Question: I'm trying to read in a list of comma separated words from a csv file, and I'm having trouble dealing with the seamingly random characters that appear at the end of the ile when read in by C. The characters at the end of the file seem to change completely when I add/remove words from the list.
This is what is contained in the file: 'johnny,david,alan,rodney,bob,ronald,andrew,hola,goodbye'. That is copied exactly, there is no accidental space or carriage return at the end.
Here is what gets read in by the program:

This is the code that is reading in the text:
'''
char* name;
FILE *fp;
char *fcontent;
int wordCount = 0;
char delim = ',';
long fsize;
bool end = false;
char guessedLetters[26];
int guessNum = 0;
int lives = 0;
for (int i = 0; i < 26; i++) {
guessedLetters[i] = '';
}
fp = fopen(WORDS_FILENAME, "r");
if (fp == NULL) {
printf("Words File Exception: Exiting.");
return 1;
}
fseek(fp, 0L, SEEK_END);
fsize = ftell(fp);
fseek(fp, 0L, SEEK_SET);
fcontent = (char*)calloc(fsize, sizeof(char));
if (fcontent == NULL) {
printf("No words in file: Exiting.");
return 1;
}
fread(fcontent, sizeof(char), fsize, fp);
char *fcontent2 = malloc(strlen(fcontent + 1));
strcpy(fcontent2, fcontent);
fclose(fp);
'''
The words are being split down into an array of words, and the rogue characters are being kept appended onto the end of the last words, causing quite a lot of problems later on in the program.
This is the code splitting the string into the array 'wordArr':
'''
char wordArr[wordCount][15];
char *ptr2 = strtok(fcontent2, &delim);
int count = 0;
while (ptr2 != NULL) {
strcpy(wordArr[count], ptr2);
count++;
ptr2 = strtok(NULL, &delim);
}
'''
Perhaps if it isn't possible to completely omit the characters from being read, they could be omitted in the splitting process?
Thanks, Jack.
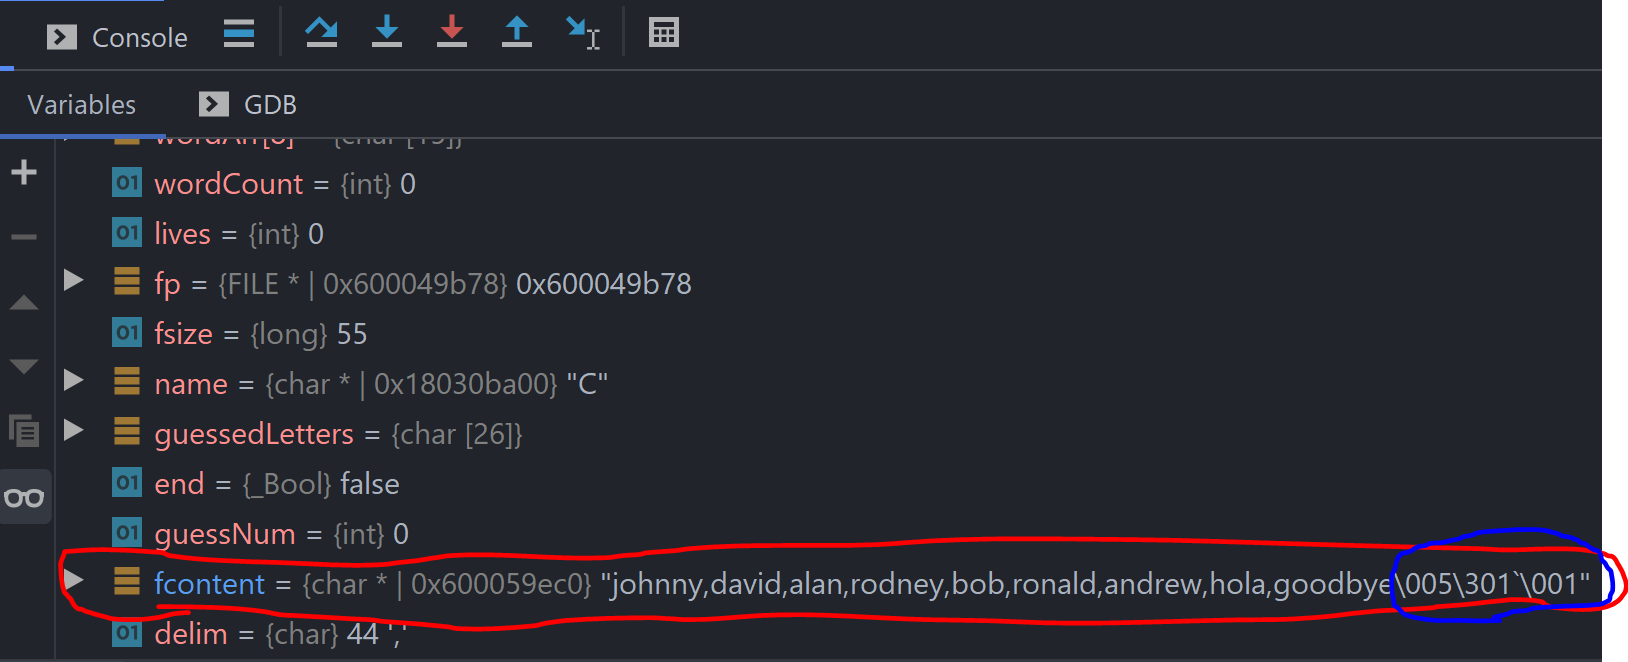
Answer: The readed data doesn't contain the termination null character.
You need to check count of readed characters, then "manually" set the termination null character:
'''
int cnt = fread(fcontent, sizeof(char), fsize, fp);
fcontent[cnt] = '';
'''
Of course, the good practice is to check that 'cnt' is not negative (read error), before use it as array index.